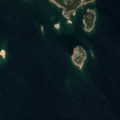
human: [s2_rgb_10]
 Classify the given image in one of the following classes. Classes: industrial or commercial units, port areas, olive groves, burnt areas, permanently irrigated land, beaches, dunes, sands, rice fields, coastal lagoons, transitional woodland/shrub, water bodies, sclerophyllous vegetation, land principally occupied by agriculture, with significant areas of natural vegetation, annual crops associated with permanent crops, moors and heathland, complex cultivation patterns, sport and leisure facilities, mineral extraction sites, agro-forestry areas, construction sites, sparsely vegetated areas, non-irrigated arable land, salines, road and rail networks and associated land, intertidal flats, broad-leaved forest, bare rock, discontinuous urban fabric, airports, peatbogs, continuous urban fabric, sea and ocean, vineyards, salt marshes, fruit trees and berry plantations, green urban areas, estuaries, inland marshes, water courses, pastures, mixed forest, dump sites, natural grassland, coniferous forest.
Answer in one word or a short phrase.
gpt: coniferous forest, sea and ocean